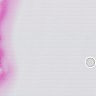
Metastatic tissue present: no